Interaction volume radius: 5 \u00c5
Interaction volume height: 10 \u00c5
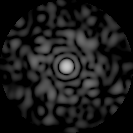
Disorder parameter: 0.8402